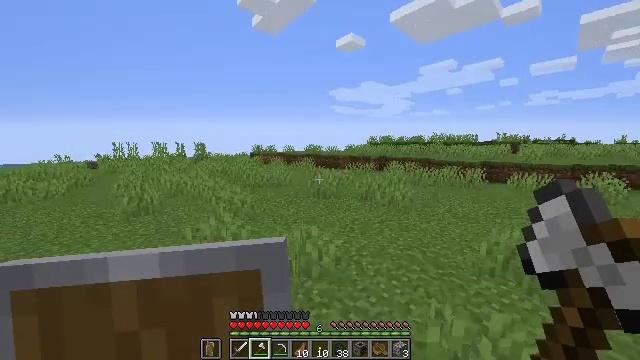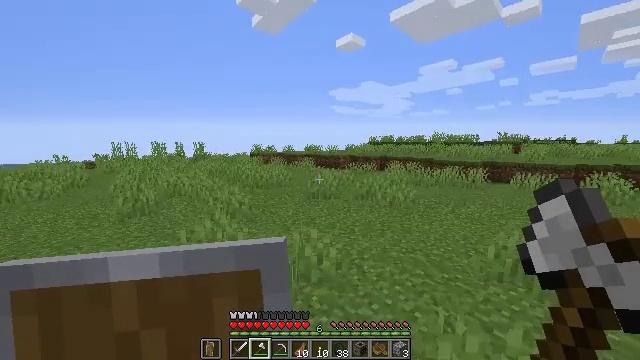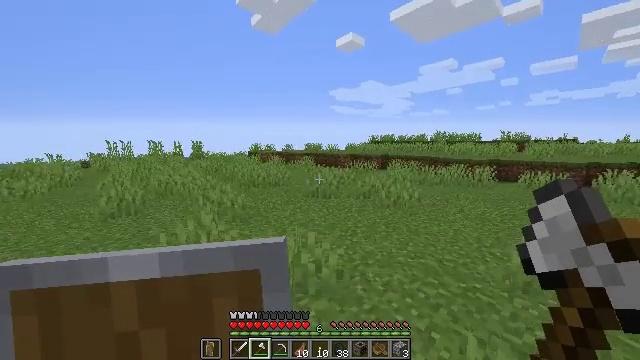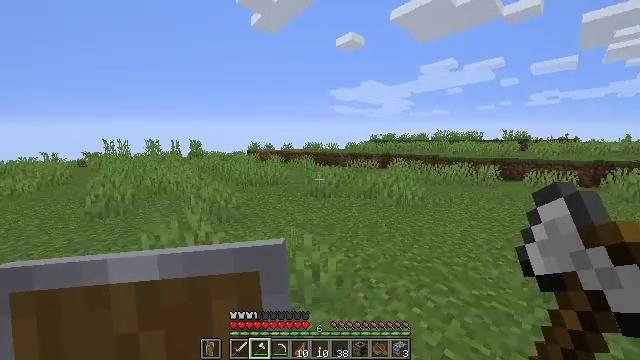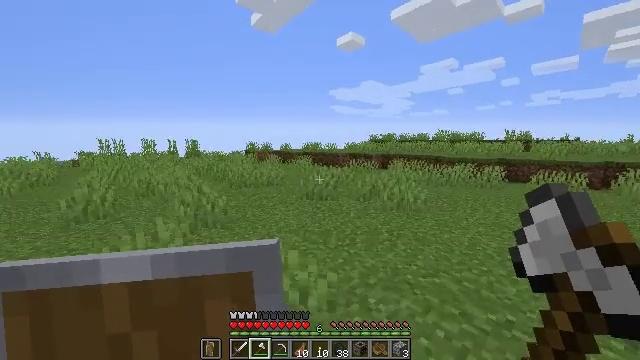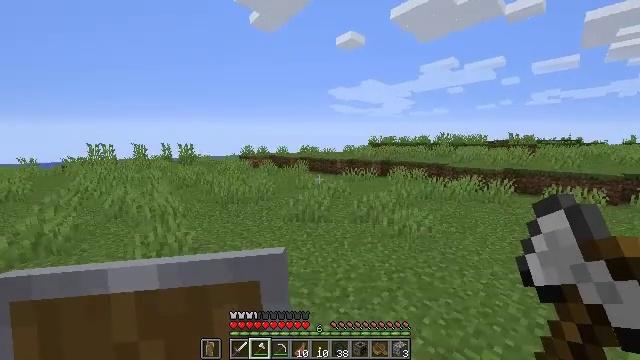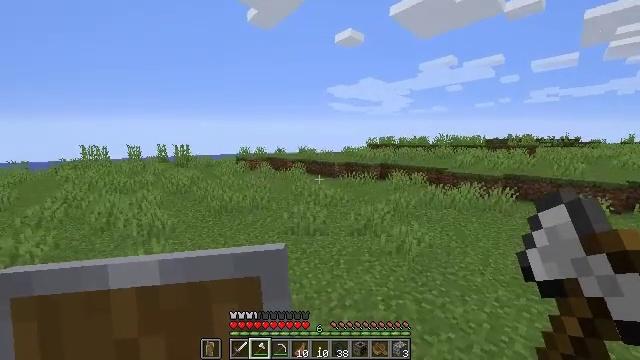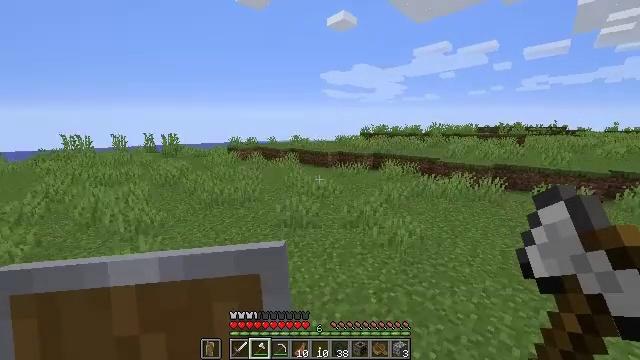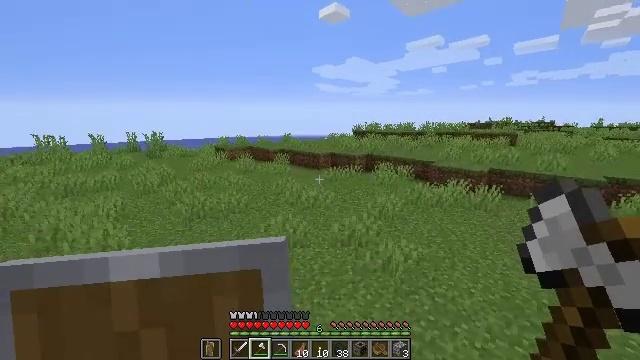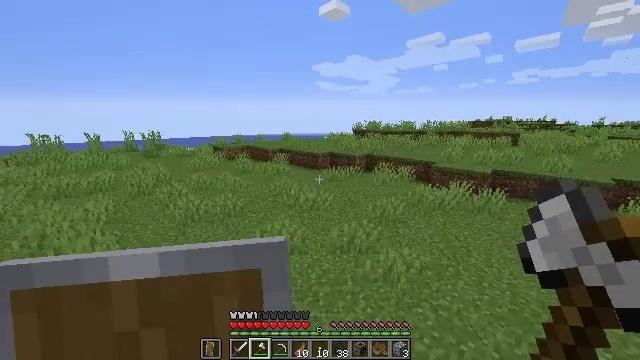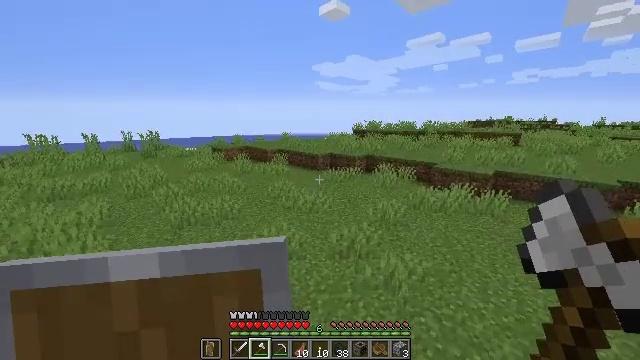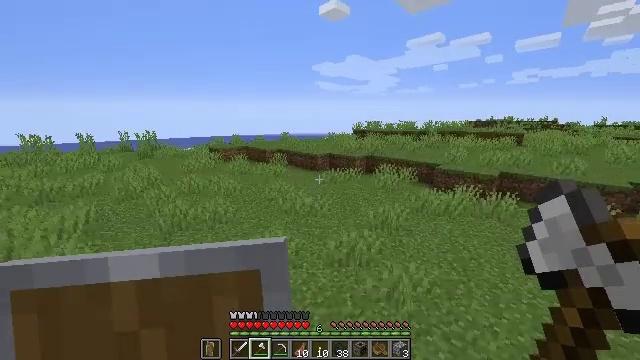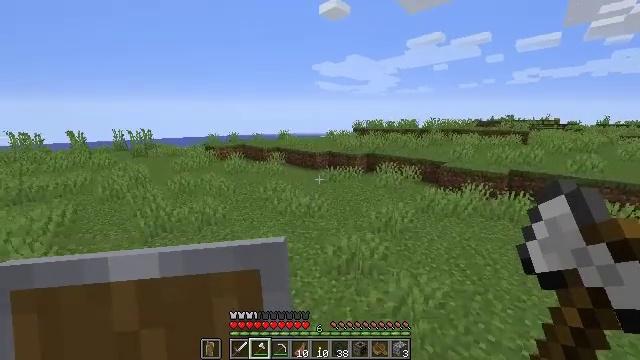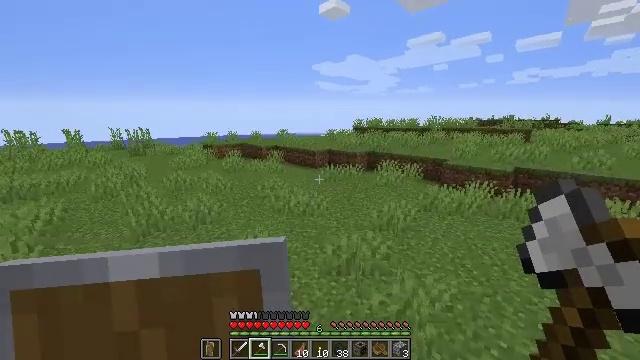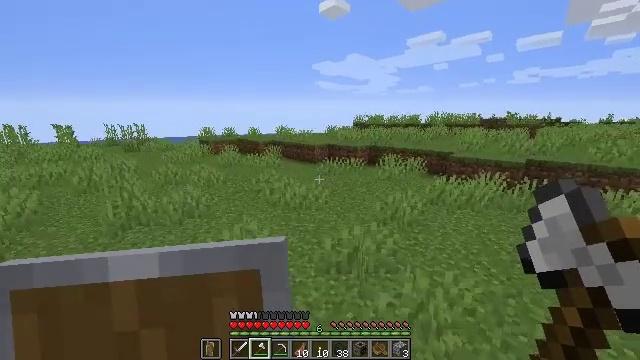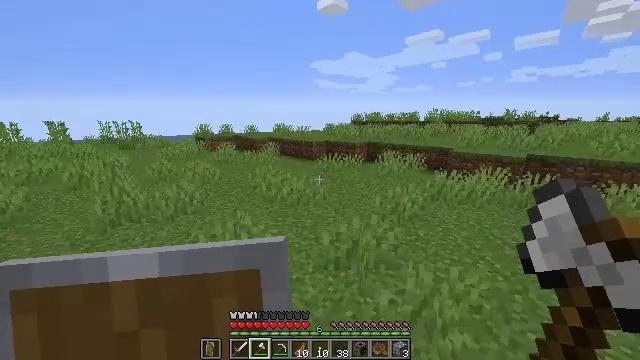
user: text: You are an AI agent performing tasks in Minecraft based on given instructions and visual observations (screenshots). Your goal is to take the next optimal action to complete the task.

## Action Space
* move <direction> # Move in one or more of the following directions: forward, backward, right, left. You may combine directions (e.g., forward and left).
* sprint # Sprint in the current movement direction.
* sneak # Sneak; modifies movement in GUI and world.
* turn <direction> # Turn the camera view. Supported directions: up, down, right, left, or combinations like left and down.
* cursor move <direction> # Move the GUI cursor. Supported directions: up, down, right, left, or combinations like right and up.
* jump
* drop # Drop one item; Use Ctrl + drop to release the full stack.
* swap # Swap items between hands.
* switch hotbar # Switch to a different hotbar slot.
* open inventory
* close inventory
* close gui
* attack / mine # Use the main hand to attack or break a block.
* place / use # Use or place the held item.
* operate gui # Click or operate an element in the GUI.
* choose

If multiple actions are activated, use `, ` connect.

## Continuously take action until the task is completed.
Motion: motion action
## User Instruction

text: Break the sugar cane.
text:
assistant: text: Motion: move forward and move right, jump
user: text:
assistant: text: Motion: move forward and move right, jump
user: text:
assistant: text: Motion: move forward and move right, jump
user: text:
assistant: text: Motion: move forward and move right, jump
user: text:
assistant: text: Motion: move forward and move right, jump
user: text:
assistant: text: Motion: move forward, jump
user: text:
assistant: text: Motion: move forward, turn right and down, jump
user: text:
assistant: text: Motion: move forward, turn right and down, jump
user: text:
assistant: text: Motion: move forward, jump
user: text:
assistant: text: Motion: move forward, jump
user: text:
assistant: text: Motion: move forward, jump
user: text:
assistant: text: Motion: move forward, jump
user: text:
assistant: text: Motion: move forward, jump
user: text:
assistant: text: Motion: move forward, jump
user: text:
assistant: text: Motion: move forward, jump
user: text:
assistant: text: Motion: move forward, turn right and down, jump
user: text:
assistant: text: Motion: move forward, turn right, jump
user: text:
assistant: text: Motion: move forward, jump
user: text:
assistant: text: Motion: move forward, jump
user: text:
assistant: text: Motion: move forward, jump
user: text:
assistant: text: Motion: move forward, jump
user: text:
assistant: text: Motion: move forward, jump
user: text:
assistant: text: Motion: move forward, jump
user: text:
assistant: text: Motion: move forward, jump
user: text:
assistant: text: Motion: move forward, jump
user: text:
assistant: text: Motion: move forward, jump
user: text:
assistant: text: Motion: move forward, jump
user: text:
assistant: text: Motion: move forward, jump
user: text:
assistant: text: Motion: move forward, jump
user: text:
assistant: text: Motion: move forward, jump